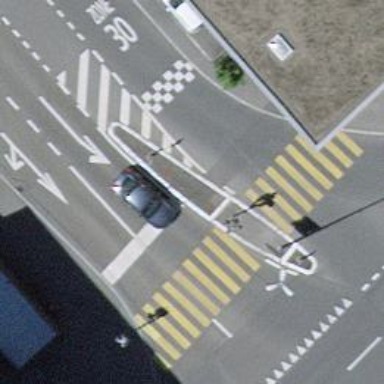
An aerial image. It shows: Kerb serving as barrier.